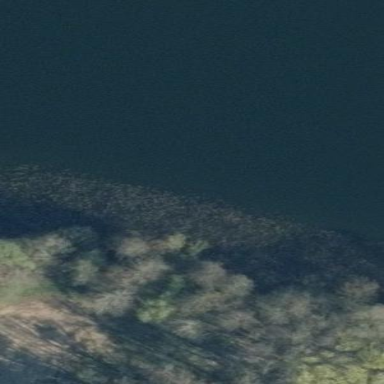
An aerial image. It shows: Reedbed in wetland area.